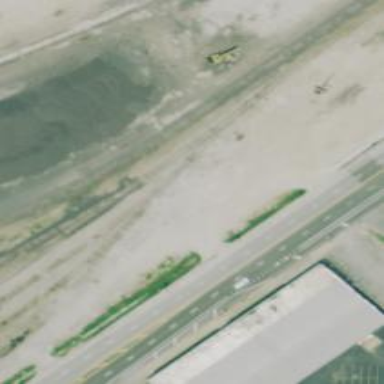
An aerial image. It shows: Railway yard.